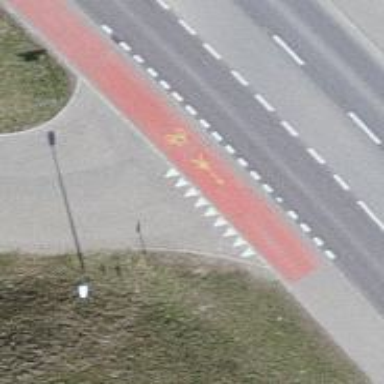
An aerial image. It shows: Road with "give way" sign.